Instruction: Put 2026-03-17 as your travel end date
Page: home
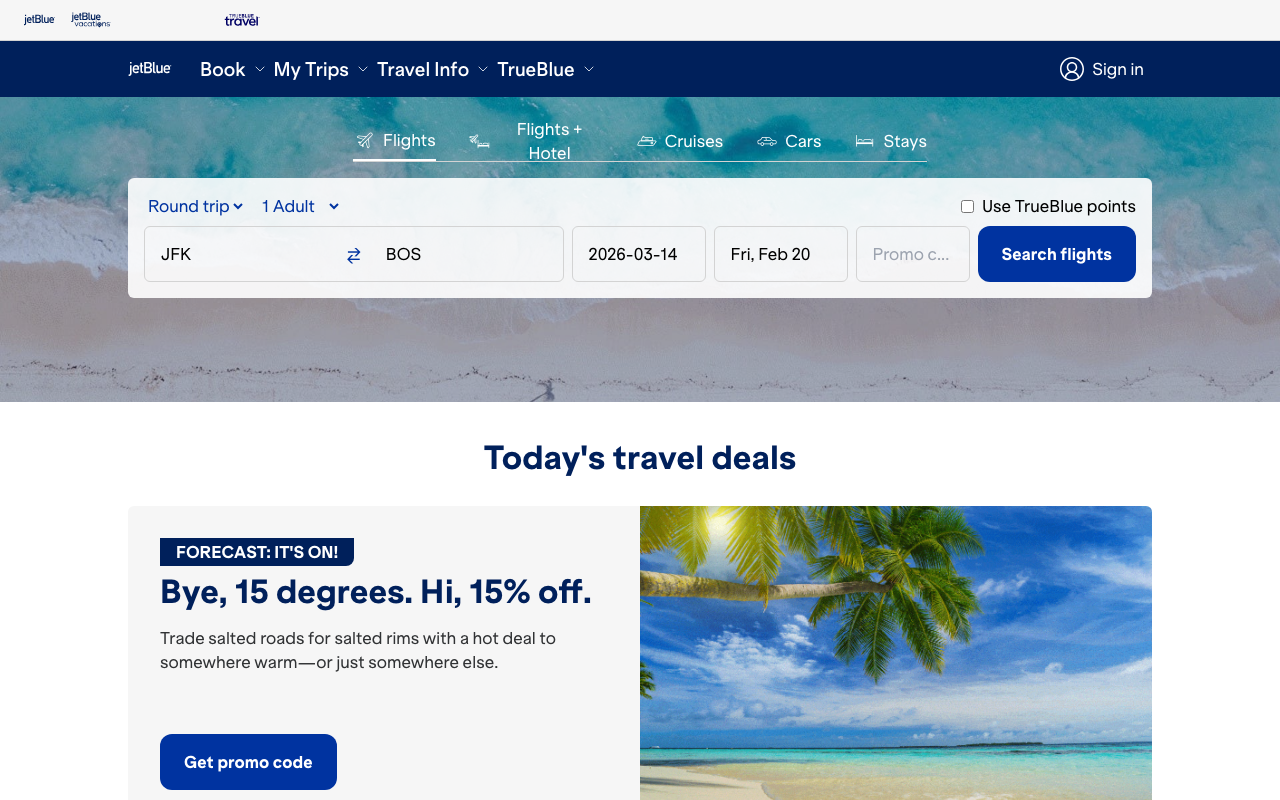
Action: type